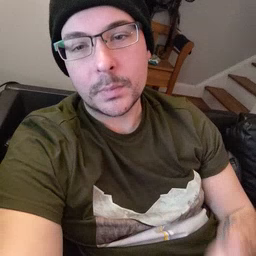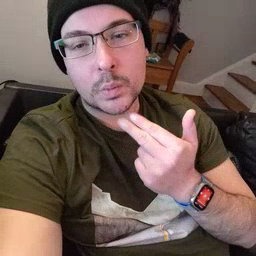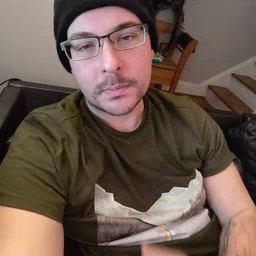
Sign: cute